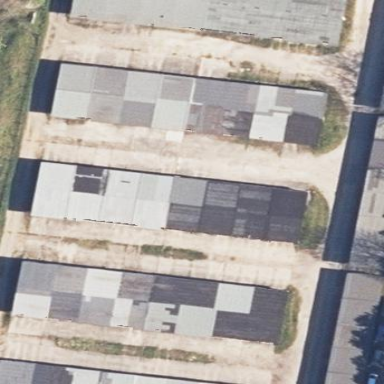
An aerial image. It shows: Area designated for garages.